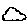
Label: cloud